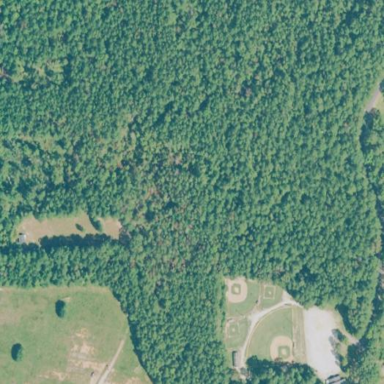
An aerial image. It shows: Beautiful woodland area.